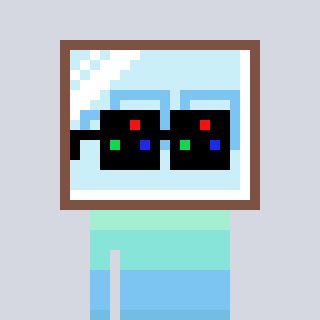
a pixel art character with square black sunglasses, a mirror-shaped head and a foggrey-colored body on a cool background